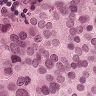
Metastatic tissue present: yes